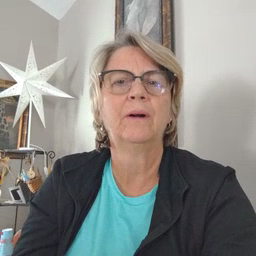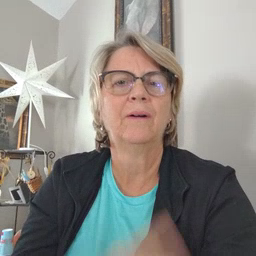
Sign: who